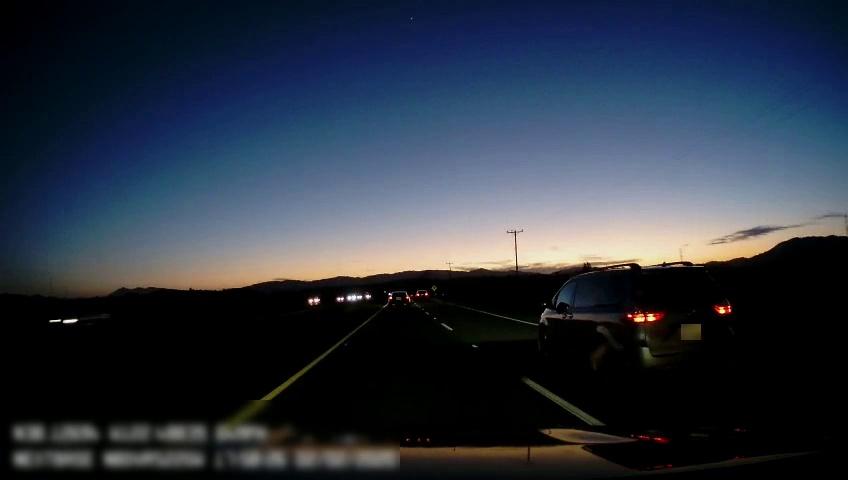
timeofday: Dusk/Dawn/Twilight
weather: Sunny
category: Drivable Space
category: Vehicles | Car
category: Vehicles | Car
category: Vehicles | SUV
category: Vehicles | SUV
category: Vehicles | SUV
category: Lanes | Alternate Lane
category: Lanes | Current Lane
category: Lanes | Current Lane